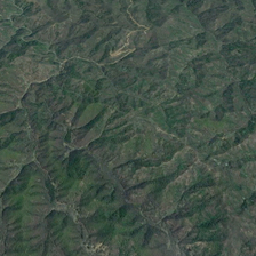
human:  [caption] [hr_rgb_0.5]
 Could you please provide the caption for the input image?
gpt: covers an area of large mountain ranges.

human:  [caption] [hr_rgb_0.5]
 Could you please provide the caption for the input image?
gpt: It covers a large mountain range.

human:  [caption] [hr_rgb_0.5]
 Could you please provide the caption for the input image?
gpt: Covers large mountain ranges.

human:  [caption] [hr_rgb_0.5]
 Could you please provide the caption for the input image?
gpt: mountain are in a desolate place .

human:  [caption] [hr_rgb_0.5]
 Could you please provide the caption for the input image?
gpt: mountain are in a desolate place .